Interaction volume radius: 10 \u00c5
Interaction volume height: 25 \u00c5
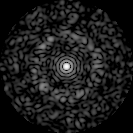
Disorder parameter: 0.8369